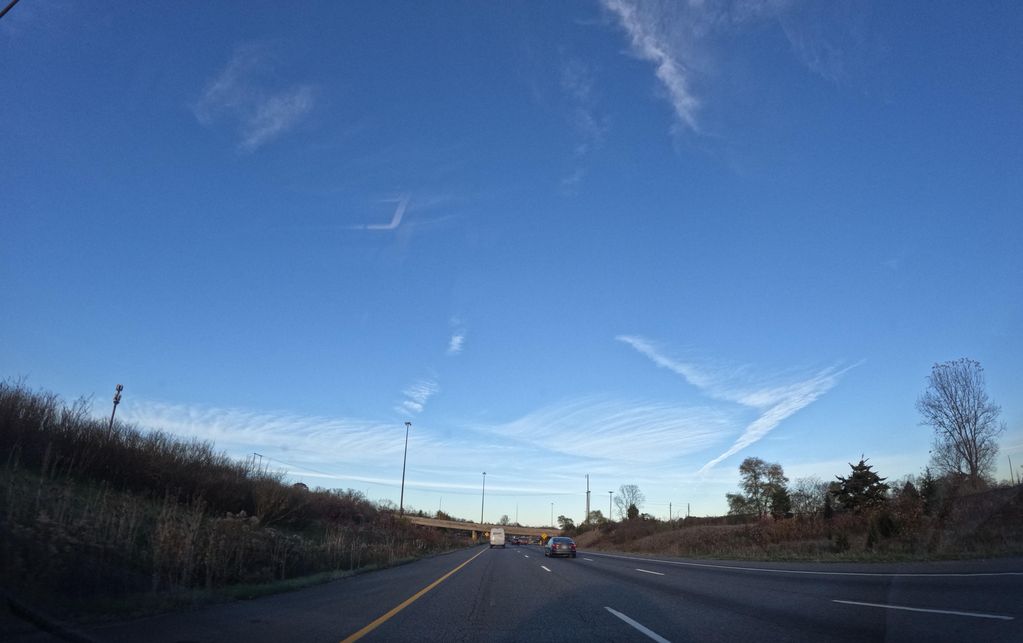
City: hamilton